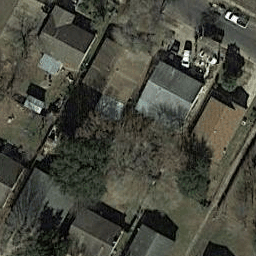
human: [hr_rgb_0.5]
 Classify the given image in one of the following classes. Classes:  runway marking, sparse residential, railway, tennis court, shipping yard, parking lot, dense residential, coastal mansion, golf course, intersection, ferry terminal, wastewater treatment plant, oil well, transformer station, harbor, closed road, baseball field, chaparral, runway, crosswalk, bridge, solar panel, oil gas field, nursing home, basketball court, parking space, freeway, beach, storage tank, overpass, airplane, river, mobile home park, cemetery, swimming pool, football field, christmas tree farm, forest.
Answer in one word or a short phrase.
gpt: dense residential